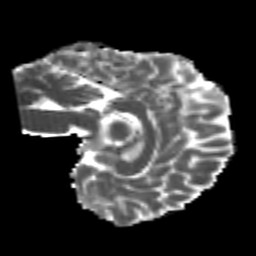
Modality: MD
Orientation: sagittal
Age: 21
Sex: female
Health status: healthy
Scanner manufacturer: philips
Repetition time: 7.384 s
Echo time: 0.08599 s